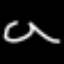
Label: angel